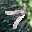
Label: 7